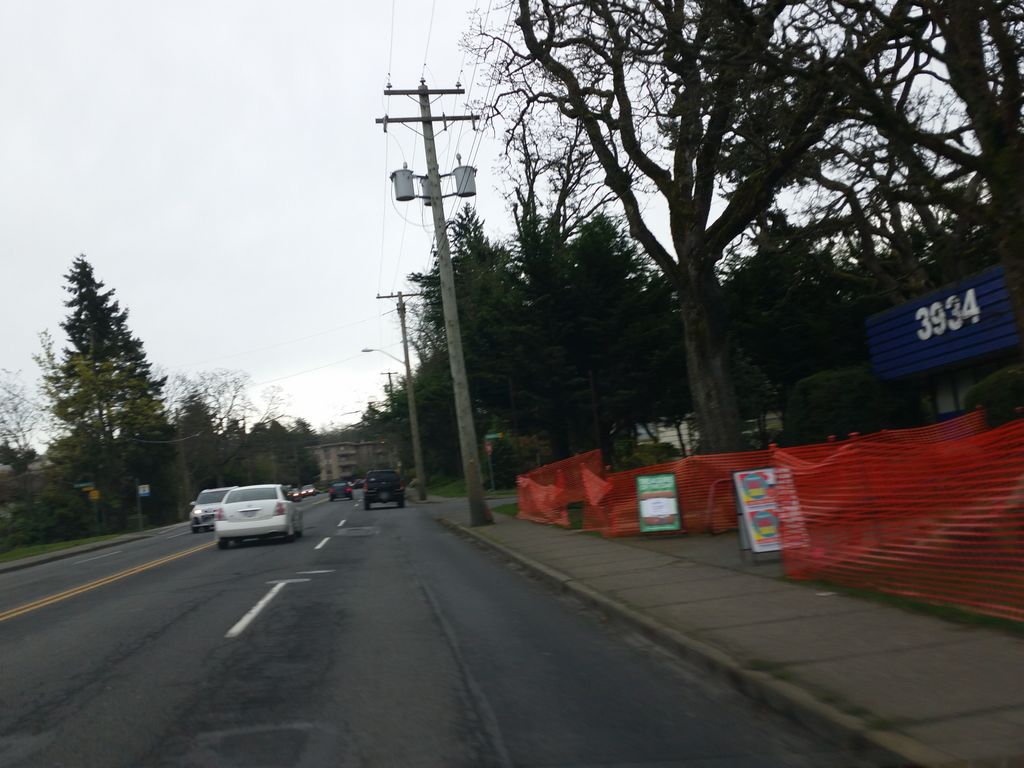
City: victoria